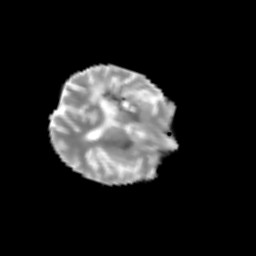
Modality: MD
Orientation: axial
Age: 51
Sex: female
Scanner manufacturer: siemens
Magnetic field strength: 3 T
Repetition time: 3.2 s
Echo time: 0.081 s